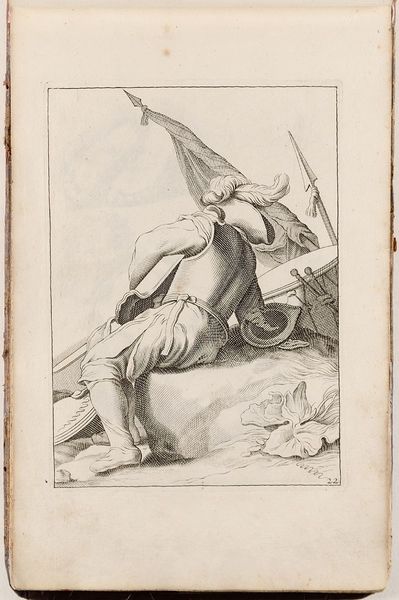
Titel: Figurenstudie, Blatt 22 aus der Folge 'Fondamenten der Teecken-Konst aerdigh geinverteert door Abraham Bloemaert'
Künstler: Abraham Bloemaert
Standort: Hamburg
Institution: Museum für Kunst und Gewerbe Hamburg
Schlagwörter: akt, feder, zeichnung, figur, gewand, papier, liegen, fahnen, fahne, grafik, graphik, fotografie, photographie, schild, druckgraphik, schwarzweiss, druckgrafik, stich, illustration, soldat, trommel, buchseite, speer, kupferstich, standarten, gerippt, figurenstudie, zeichenkunst, reproduktionen, druckerzeugnisse, körper, ornamentstich, vorlageblätter